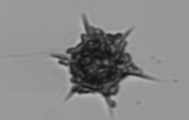
Label: Dictyocha